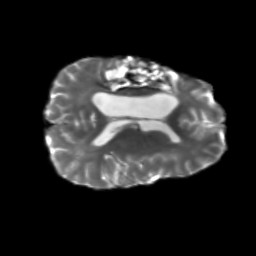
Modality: T2w
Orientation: axial
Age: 42
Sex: male
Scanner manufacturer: siemens
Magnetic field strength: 3 T
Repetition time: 5.25 s
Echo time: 0.08 s